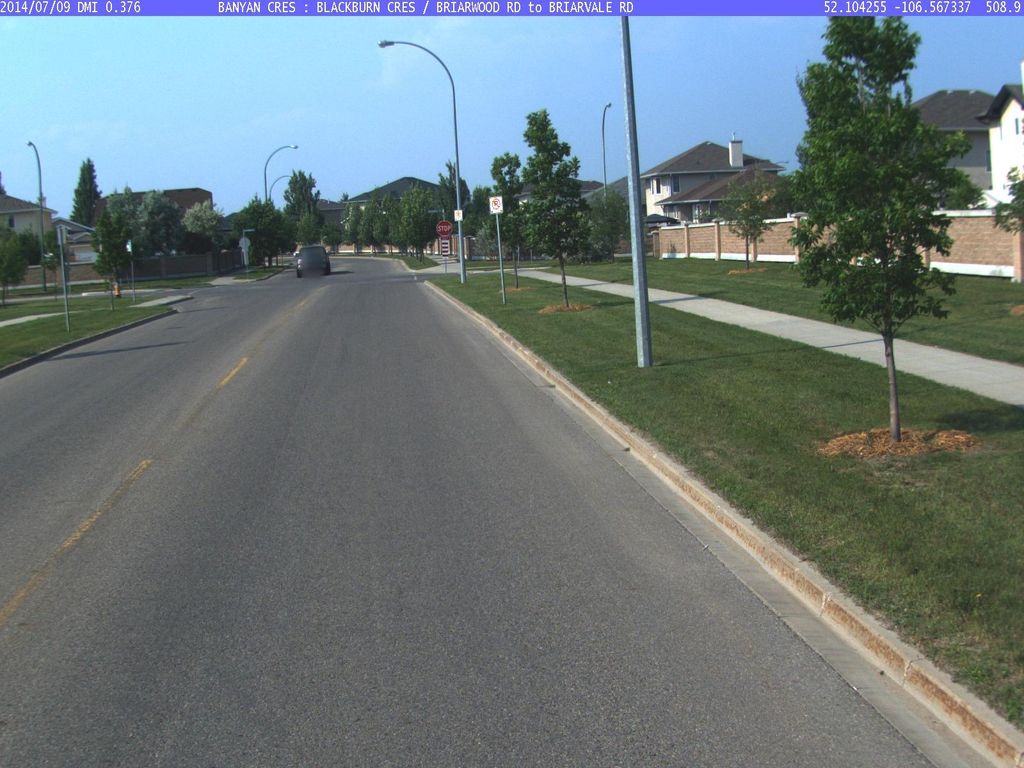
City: saskatoon